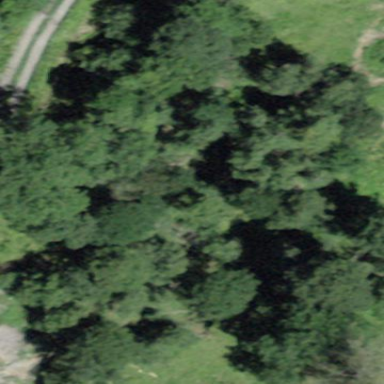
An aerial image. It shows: Forest area.